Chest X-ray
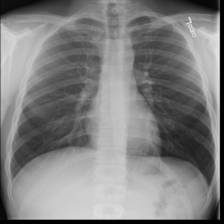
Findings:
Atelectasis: negative
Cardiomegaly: negative
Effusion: negative
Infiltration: positive
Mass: negative
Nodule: negative
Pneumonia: negative
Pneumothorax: negative
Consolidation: negative
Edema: negative
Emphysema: negative
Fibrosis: negative
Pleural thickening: negative
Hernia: negative